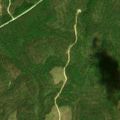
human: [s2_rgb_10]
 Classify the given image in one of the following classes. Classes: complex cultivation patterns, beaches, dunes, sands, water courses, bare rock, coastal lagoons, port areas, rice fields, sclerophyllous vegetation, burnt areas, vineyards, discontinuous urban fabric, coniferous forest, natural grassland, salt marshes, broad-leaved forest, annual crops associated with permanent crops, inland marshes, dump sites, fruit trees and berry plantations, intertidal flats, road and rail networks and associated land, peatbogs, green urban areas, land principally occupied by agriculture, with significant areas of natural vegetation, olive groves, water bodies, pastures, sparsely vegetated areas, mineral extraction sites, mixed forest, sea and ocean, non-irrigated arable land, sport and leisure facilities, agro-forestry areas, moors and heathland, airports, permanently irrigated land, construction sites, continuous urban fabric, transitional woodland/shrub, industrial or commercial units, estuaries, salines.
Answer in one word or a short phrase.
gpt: coniferous forest